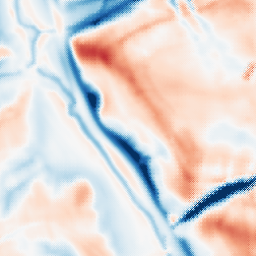
Category: multiscale
Decomposition family: dog_multiscale
Decomposition parameters: sigma_ratio: 1.6
n_scales: 4
base_sigma: 2
Upsampling method: regularized
Upsampling parameters: scale: 4
lambda_reg: 0.1
Upsampling scale: 4